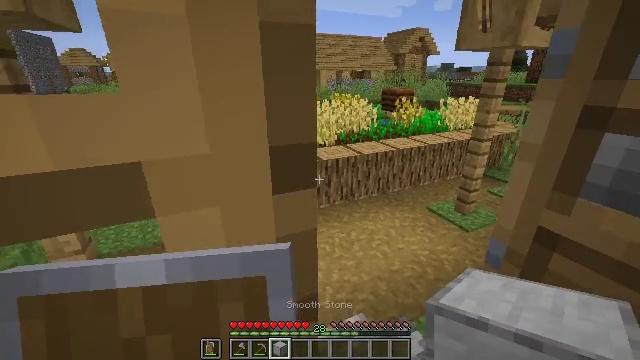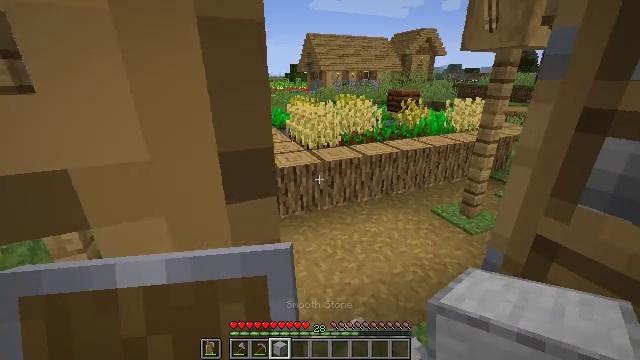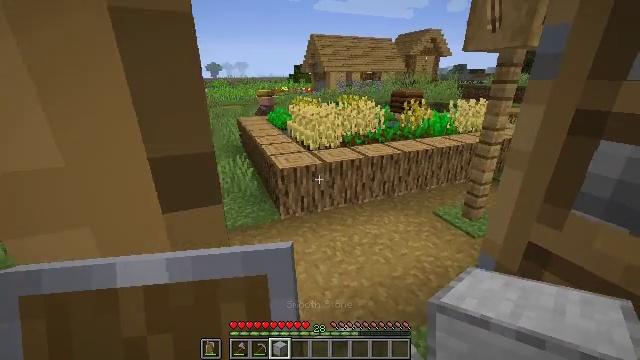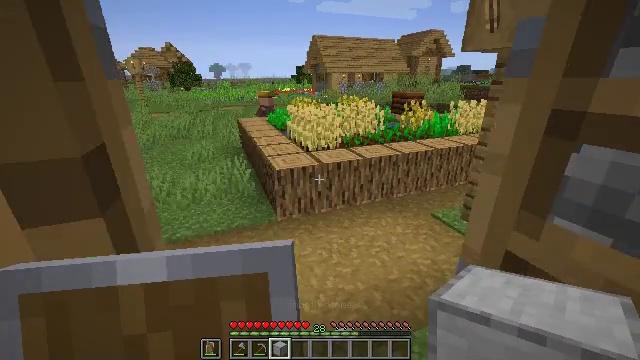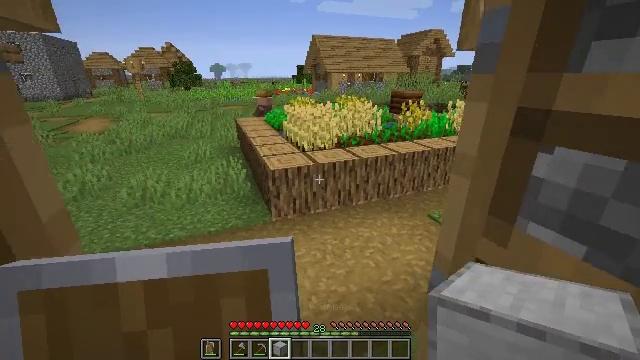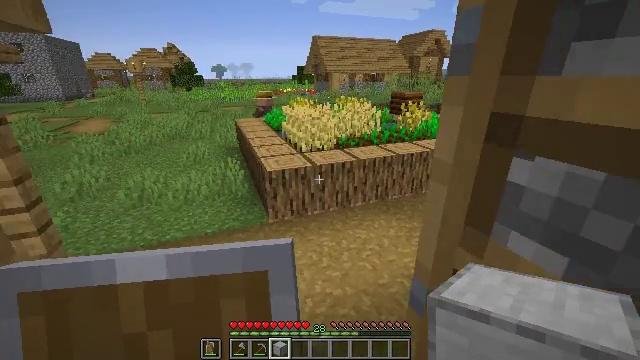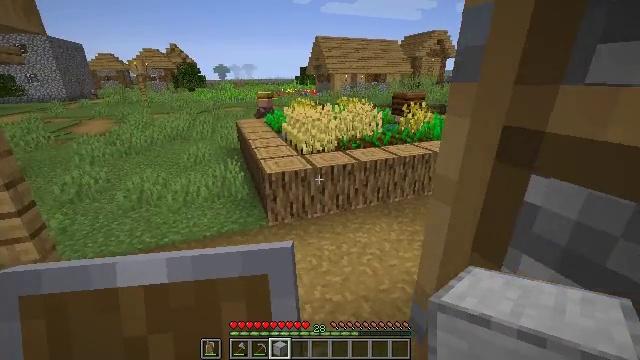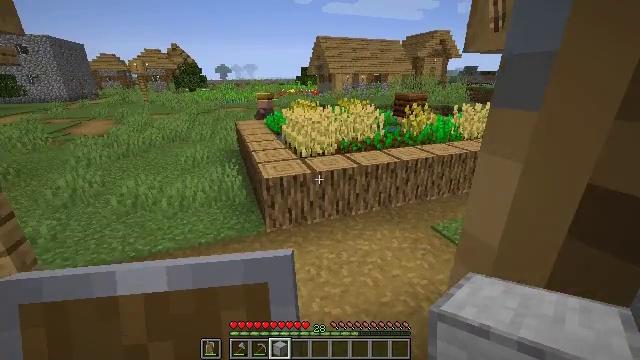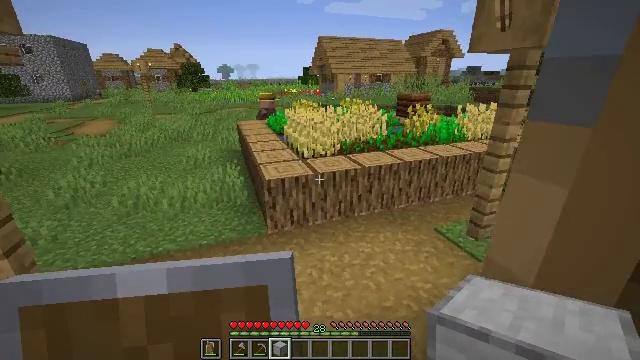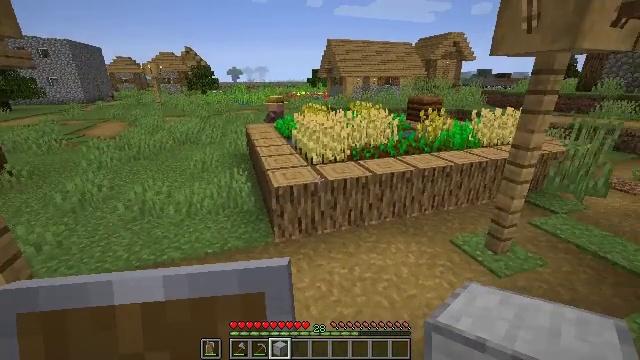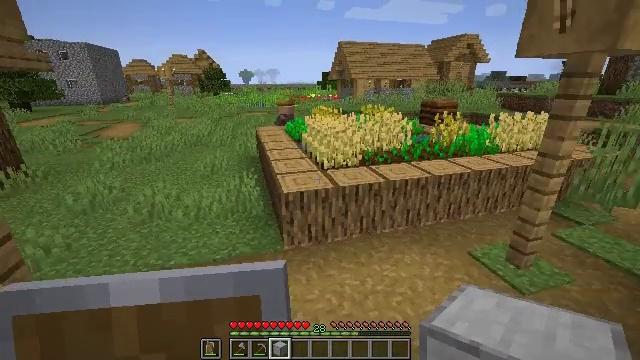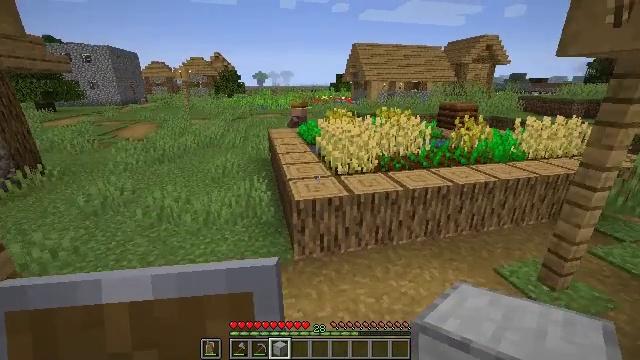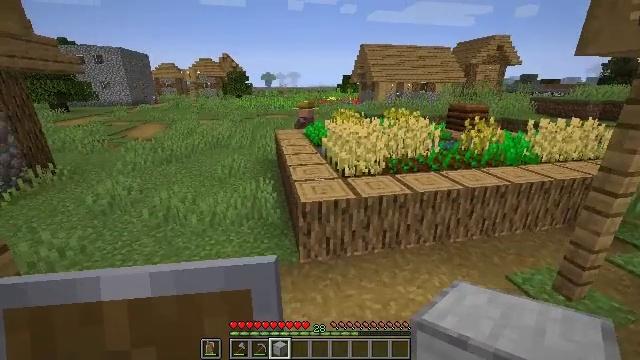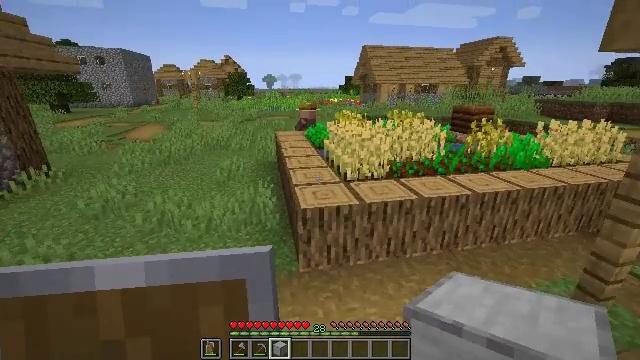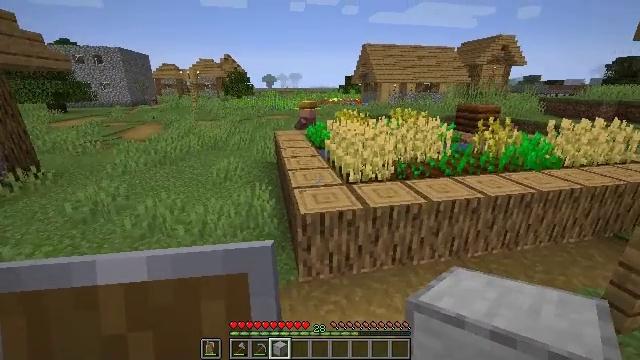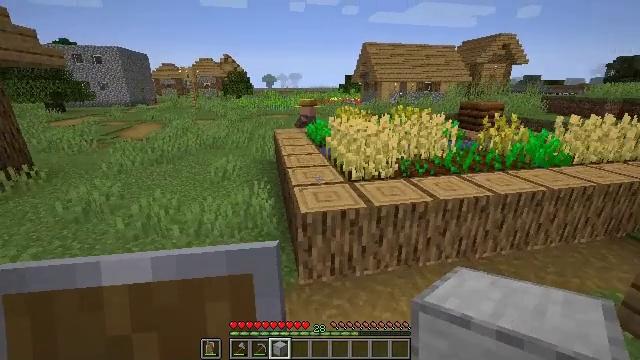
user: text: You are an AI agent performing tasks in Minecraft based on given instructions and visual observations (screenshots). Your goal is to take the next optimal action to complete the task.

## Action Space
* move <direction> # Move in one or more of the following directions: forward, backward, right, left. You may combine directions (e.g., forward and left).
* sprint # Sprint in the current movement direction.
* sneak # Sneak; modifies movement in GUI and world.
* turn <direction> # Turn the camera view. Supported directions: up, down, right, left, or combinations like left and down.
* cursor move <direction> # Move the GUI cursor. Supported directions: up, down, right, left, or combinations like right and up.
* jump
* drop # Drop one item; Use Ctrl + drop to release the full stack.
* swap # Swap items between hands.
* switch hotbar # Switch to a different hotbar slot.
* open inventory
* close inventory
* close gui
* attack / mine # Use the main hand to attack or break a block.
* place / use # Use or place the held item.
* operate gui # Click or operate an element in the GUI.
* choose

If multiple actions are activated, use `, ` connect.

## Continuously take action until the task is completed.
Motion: motion action
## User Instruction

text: Destroy the brick block.
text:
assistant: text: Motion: move forward, turn left
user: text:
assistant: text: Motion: move forward
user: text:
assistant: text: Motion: move forward
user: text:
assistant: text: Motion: move forward
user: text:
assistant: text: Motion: move forward
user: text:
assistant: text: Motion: move forward
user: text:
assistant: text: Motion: move forward
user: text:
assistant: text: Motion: move forward
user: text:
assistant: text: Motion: move forward, turn left
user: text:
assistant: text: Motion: move forward, turn left
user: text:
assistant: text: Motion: move forward, turn left
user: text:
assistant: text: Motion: move forward, turn left
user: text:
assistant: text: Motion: move forward
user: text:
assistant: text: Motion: move forward
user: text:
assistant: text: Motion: move forward
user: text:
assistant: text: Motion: move forward
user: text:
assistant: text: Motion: move forward, switch to hotbar 2
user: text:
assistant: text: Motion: move forward, switch to hotbar 2
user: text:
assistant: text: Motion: move forward, switch to hotbar 2
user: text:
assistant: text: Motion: move forward
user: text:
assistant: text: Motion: move forward
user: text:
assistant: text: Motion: move forward, turn left
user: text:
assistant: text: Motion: move forward, turn left
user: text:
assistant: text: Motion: move forward
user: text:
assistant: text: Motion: move forward, jump
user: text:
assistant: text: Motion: move forward, jump
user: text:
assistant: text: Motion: move forward, jump
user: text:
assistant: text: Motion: move forward, jump
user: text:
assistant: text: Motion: move forward
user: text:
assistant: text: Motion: move forward